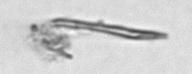
Label: fiber_TAG_external_detritus